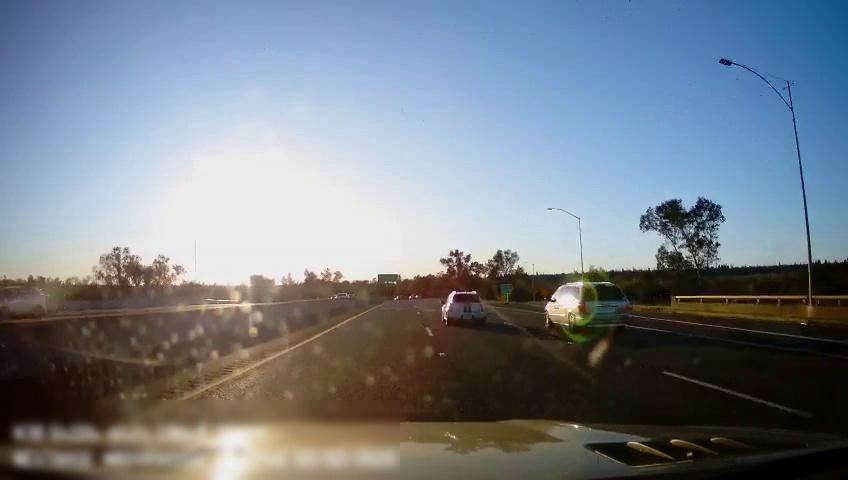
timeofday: Day
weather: Cloudy
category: Drivable Space
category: Vehicles | SUV
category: Vehicles | SUV
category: Vehicles | Car
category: Vehicles | SUV
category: Lanes | Alternate Lane
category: Lanes | Current Lane
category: Lanes | Current Lane
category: Lanes | Alternate Lane
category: Lanes | Alternate Lane
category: Traffic | Signs
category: Traffic | Signs